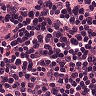
Metastatic tissue present: no